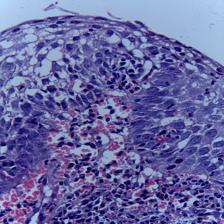
Diagnosis: OSCC